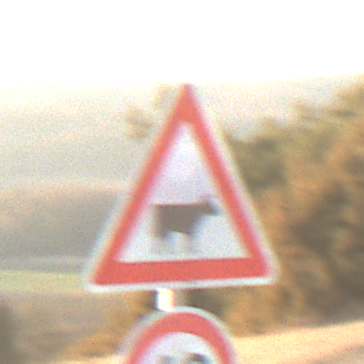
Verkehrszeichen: ViehtriebLinks
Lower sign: Geschwindigkeit40
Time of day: SunriseSunset
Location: Outdoor (Nature)
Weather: PartlyCloudy
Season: NotSpecified
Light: Natural